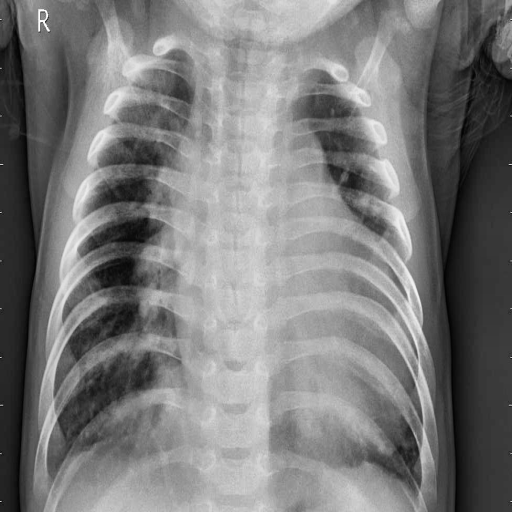
Finding: PNEUMONIA